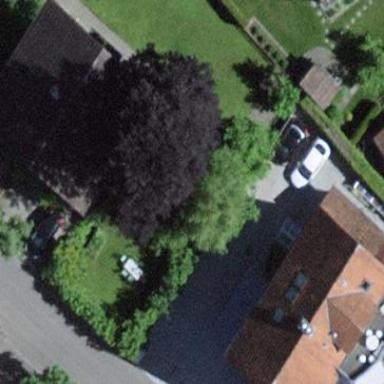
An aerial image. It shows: Detached building.